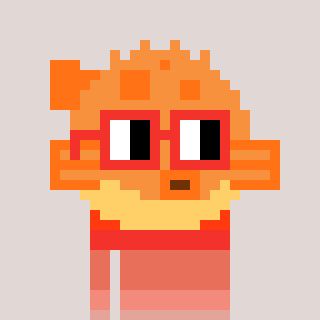
a pixel art character with square red glasses, a pufferfish-shaped head and a purple-colored body on a warm background